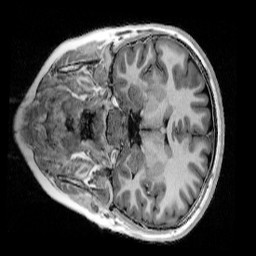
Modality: UNIT1_denoised
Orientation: coronal
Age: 11
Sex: female
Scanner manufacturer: siemens
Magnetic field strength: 3 T
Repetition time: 4 s
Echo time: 0.00303 s